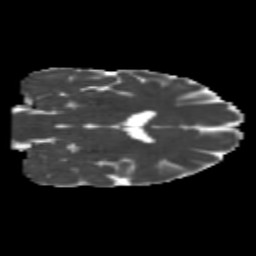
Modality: MD
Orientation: coronal
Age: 35
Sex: female
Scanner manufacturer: siemens
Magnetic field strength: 3 T
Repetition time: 1.8 s
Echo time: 0.07 s